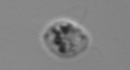
Label: Amoeba